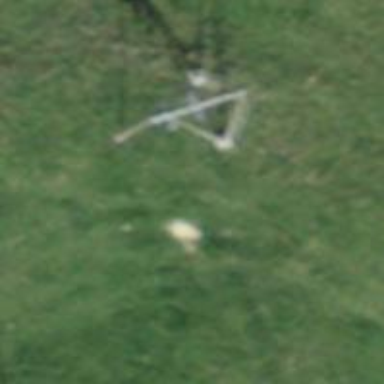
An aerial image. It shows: Pylon for aerialway.